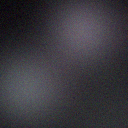
Screen state: off